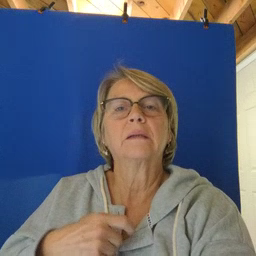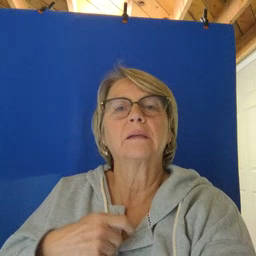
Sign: because